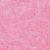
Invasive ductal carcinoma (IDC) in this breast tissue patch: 0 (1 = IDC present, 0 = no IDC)